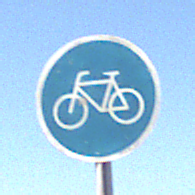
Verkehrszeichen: Radweg
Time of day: MorningAfternoon
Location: Outdoor (Nature)
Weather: Clear
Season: NotSpecified
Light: Natural